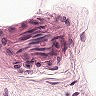
Metastatic tissue present: no